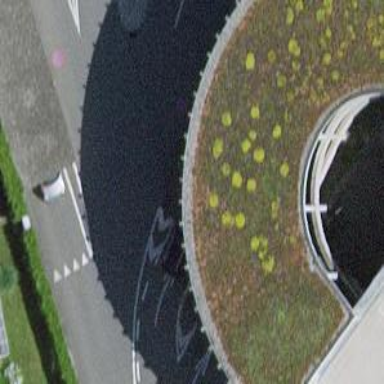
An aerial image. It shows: Entrance to multi-storey parking facility.